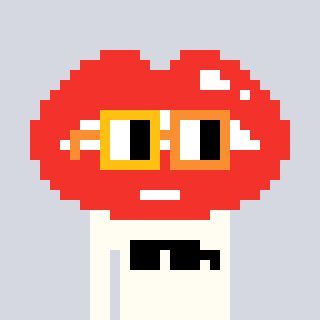
a pixel art character with square yellow and orange glasses, a lips-shaped head and a grayscale-colored body on a cool background